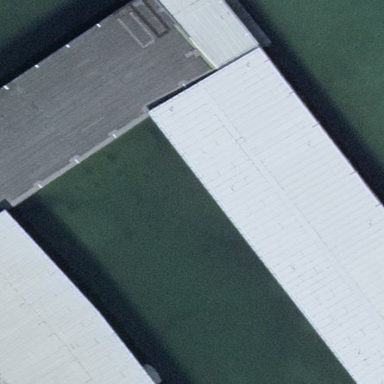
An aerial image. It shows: Boathouse building.